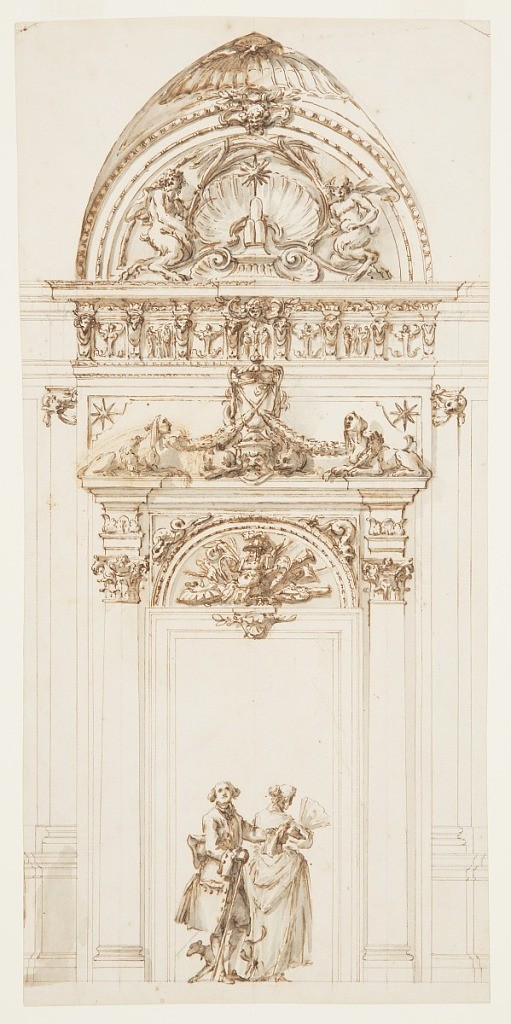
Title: Design for the East Portal, Grand Gallery, Villa Albani, Rome, Italy
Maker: Carlo Marchionni, Italian, 1702–1786
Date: ca. 1755
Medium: Pen and brown ink, brush and brown, gray wash, graphite on cream laid paper
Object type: Drawing
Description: Above the door frame is a half circle with a trophy of arms of Cardinal Albani. Above the straight entablature of the door-case, in the center, is a vase with dolphins beside it and garlands hanging cross-like from the backs of crouching sphinxes. A prior suggestion has been erased. The entablature is richly decorated and subdivided horizontally by consoles with ram's heads. In the frieze, in the place of triglyphs, alternate a female herma and two figures beside a candelabrum. Above, a wall of a pointed vault into which is inscribed a half circle with a shell on top and a mask at the point. In the lunette, the star and the threemount of the Albani appear upon a pedestal in front of a shell, in the center of a broken pediment on the cornices of which sit satyrs with palm branches. In the door, a lady with a fan, a gentleman-with his left hand outstretched and carrying a walking stick-and a dog appear.